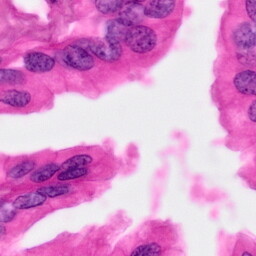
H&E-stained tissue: Pancreatic